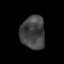
Tissue: prostate
Cell type: T cells
Senescence score: 0.3355
Nuclear area (px): 799
Mean DAPI intensity: 65.736